Question: Estimate the volume of the 3D prism shown in the image. The result should be rounded to one decimal place. The side length of each grid on the chessboard is 0.5
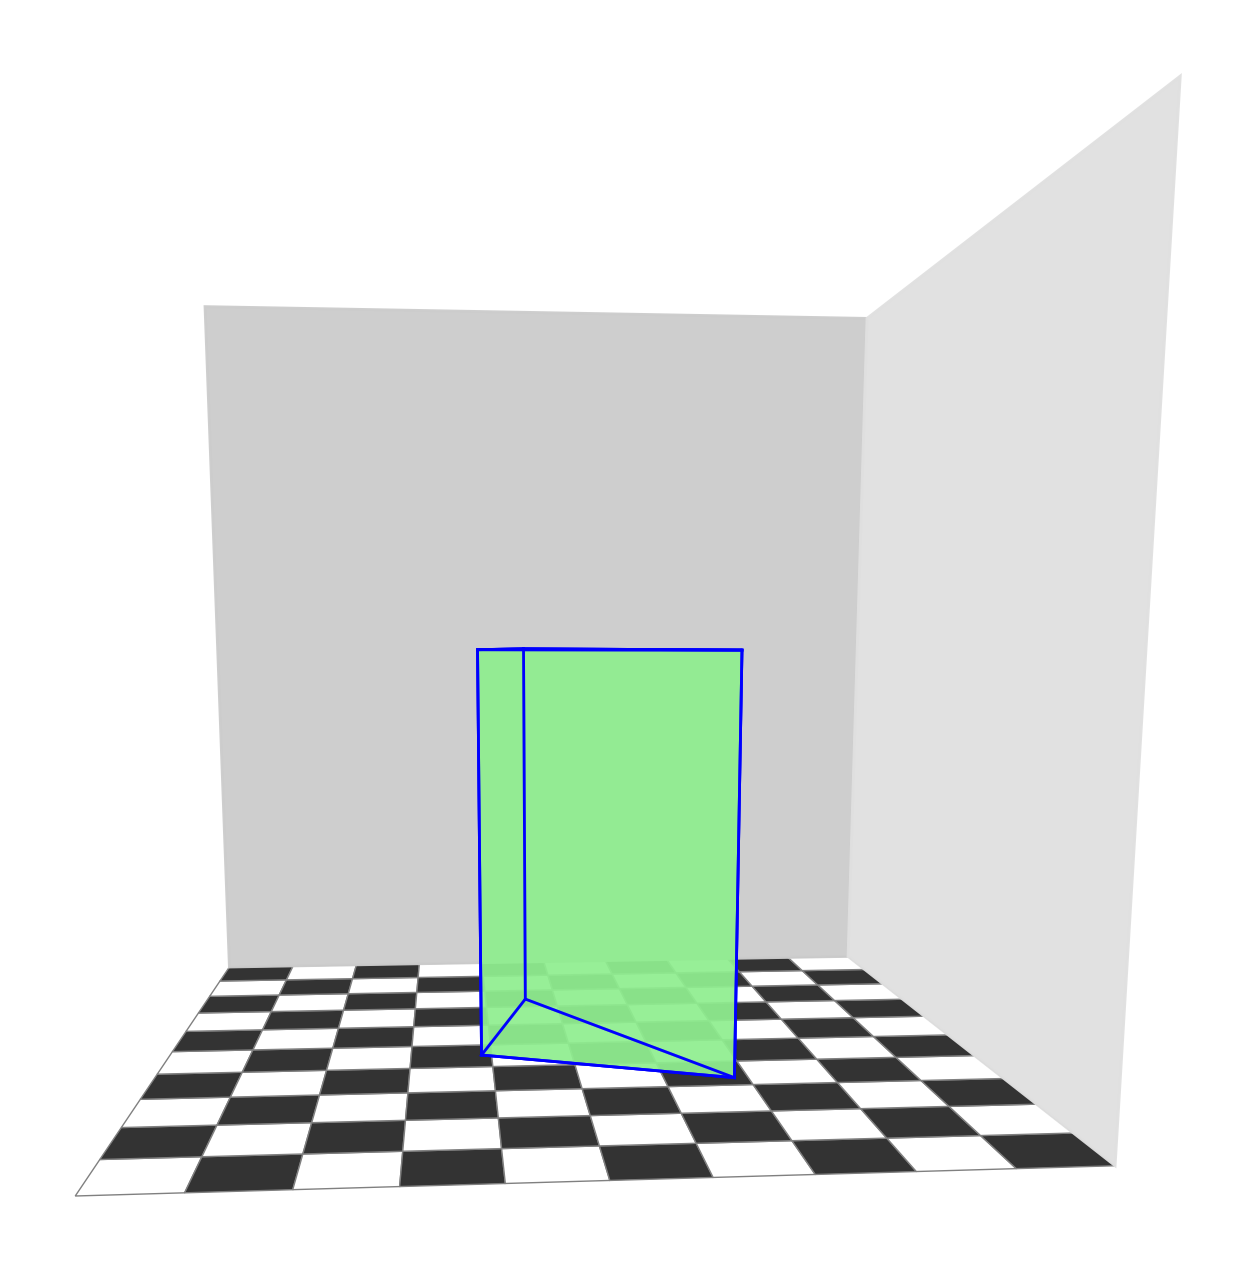
Answer: 3.0